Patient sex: F
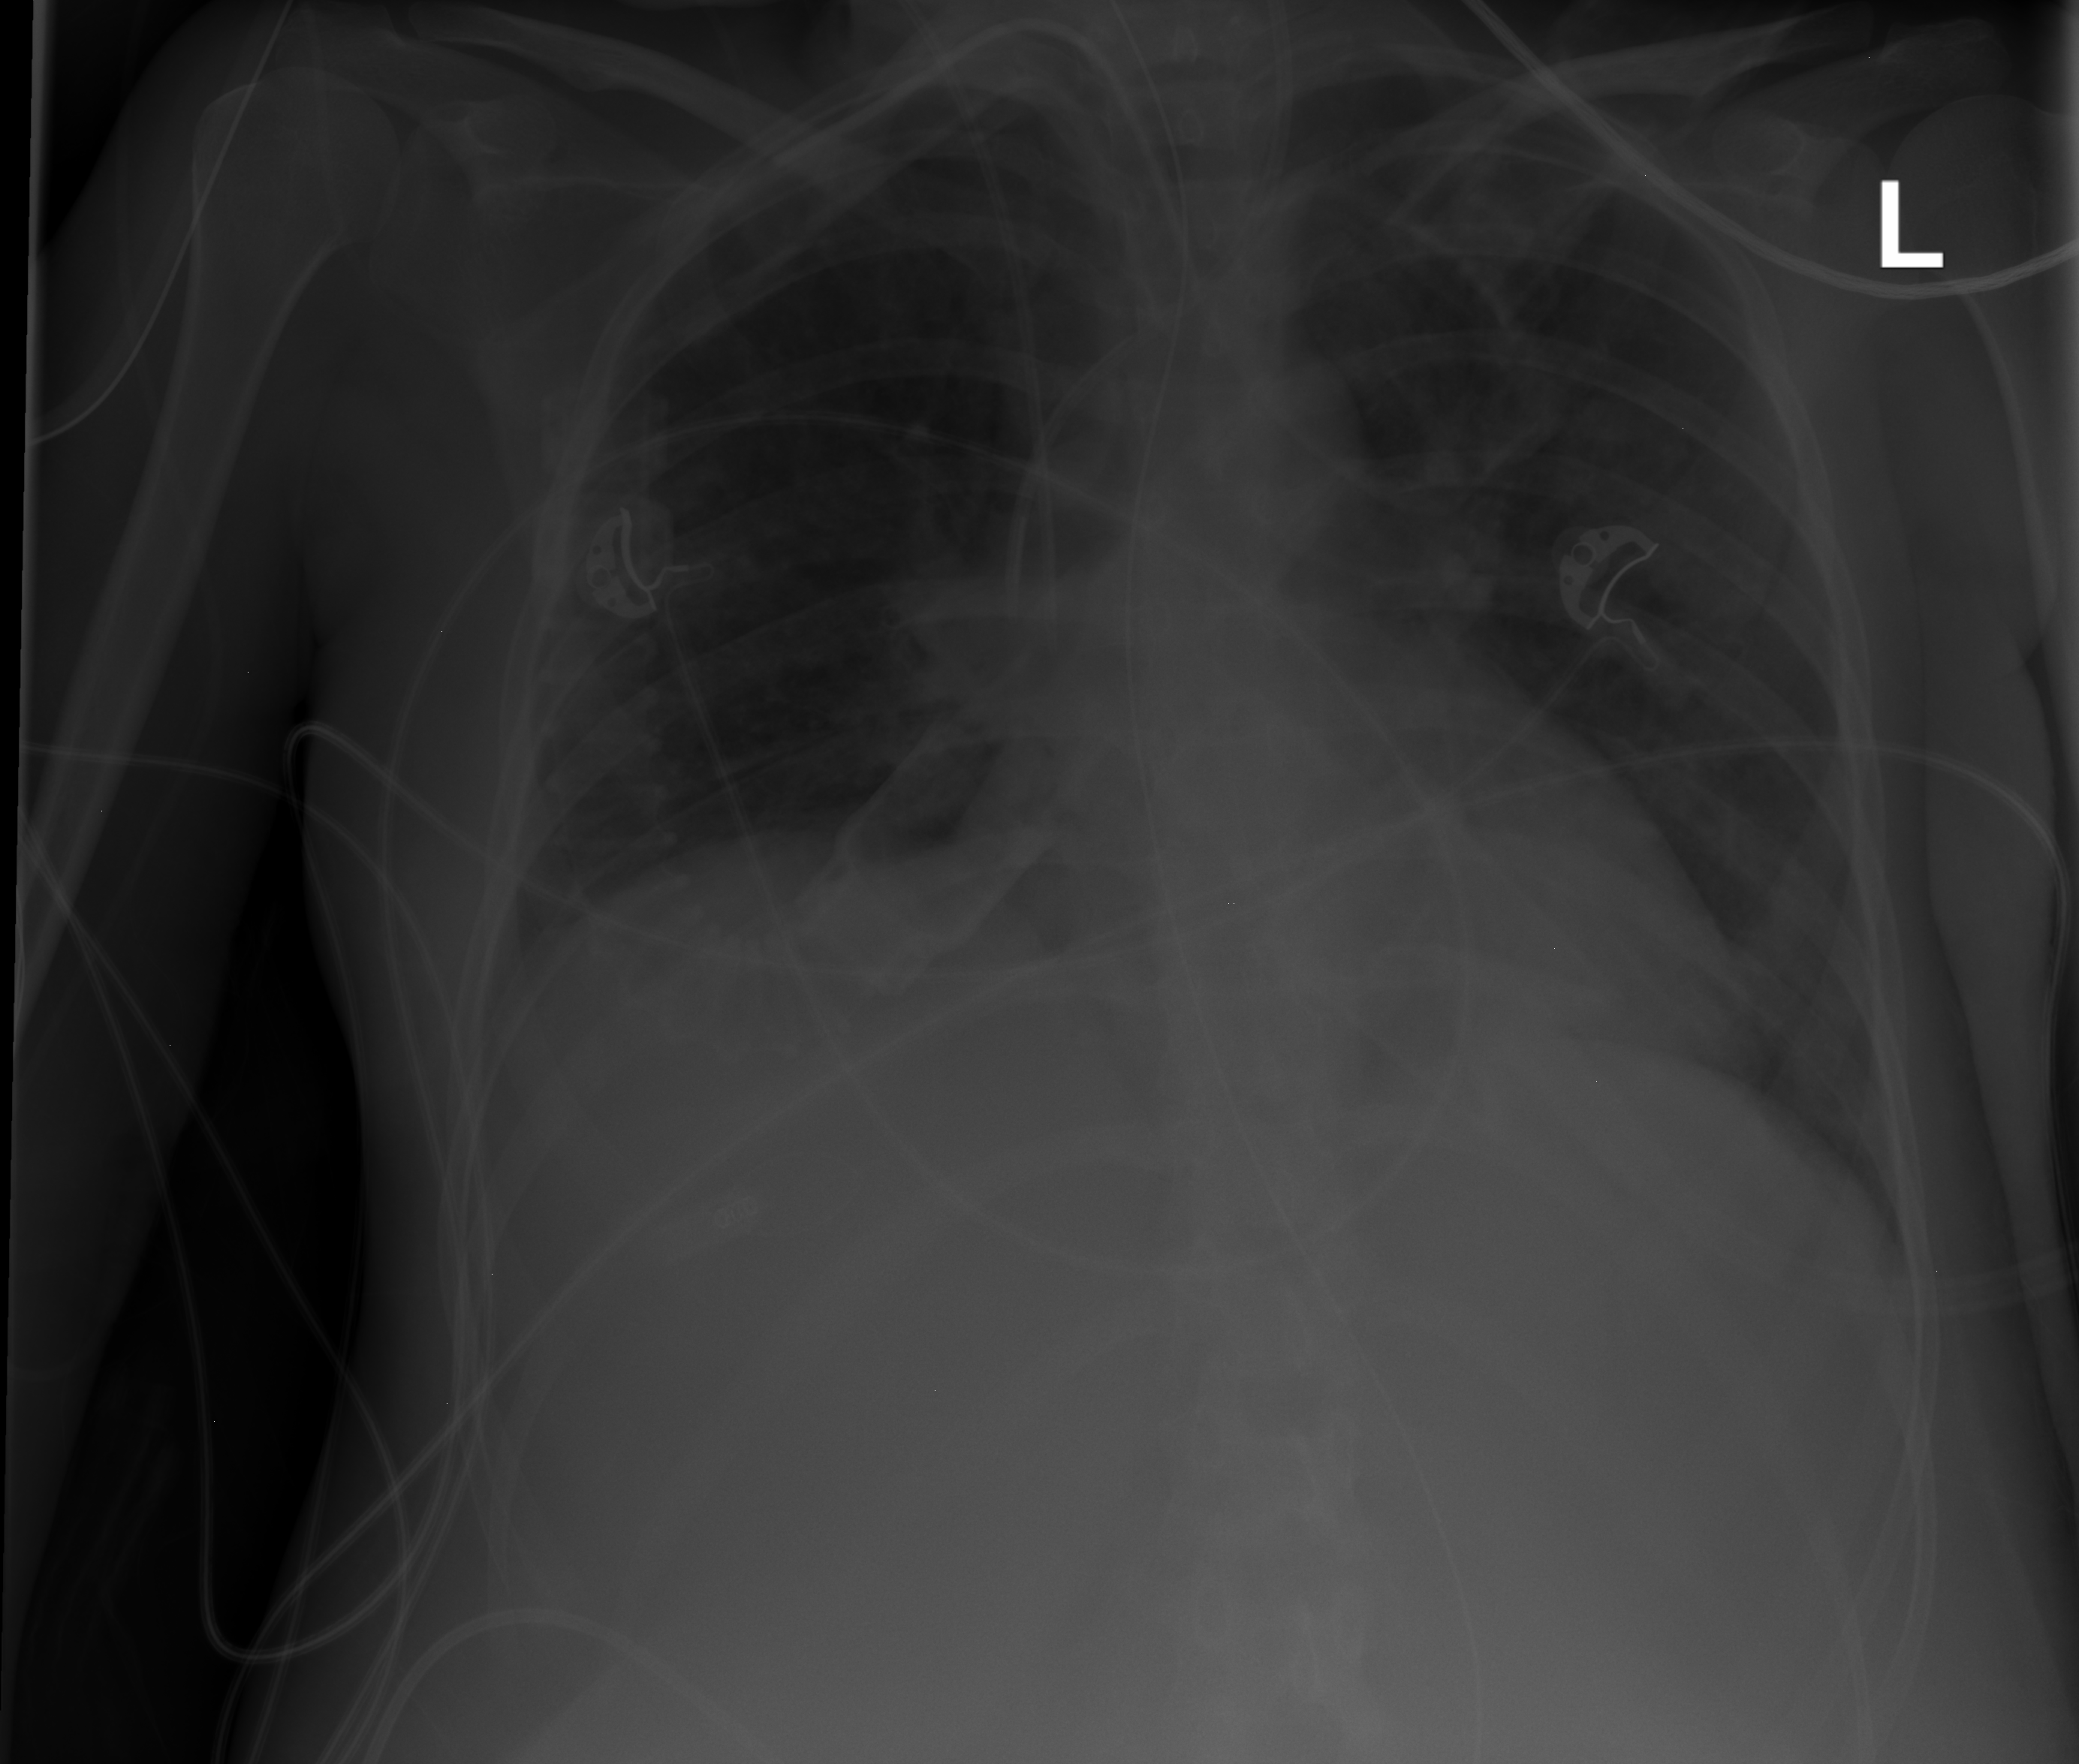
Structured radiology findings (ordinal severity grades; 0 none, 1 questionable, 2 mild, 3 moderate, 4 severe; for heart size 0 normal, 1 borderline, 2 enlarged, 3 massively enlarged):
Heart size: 0
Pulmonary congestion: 2
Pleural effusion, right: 0
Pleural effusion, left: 0
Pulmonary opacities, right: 0
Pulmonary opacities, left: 0
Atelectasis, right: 0
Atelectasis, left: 0